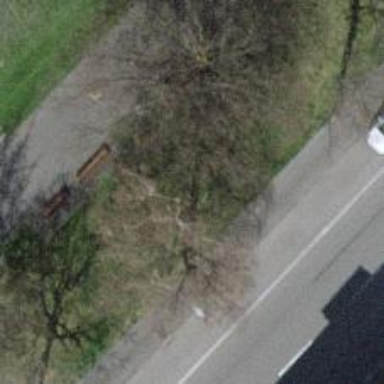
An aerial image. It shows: Park with broadleaved deciduous trees.